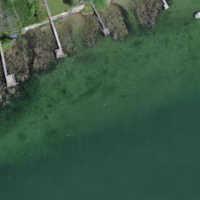
EUNIS habitat code: 14
Species observed at this site:
Stachys palustris